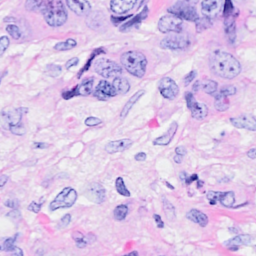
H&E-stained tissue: Breast